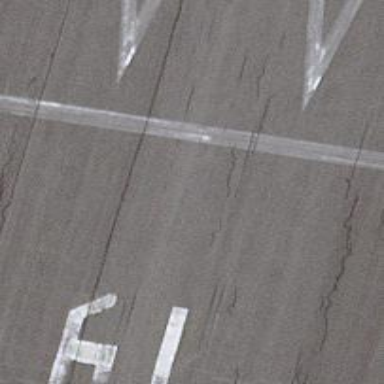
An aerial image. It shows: Runway surface made of asphalt at airport.